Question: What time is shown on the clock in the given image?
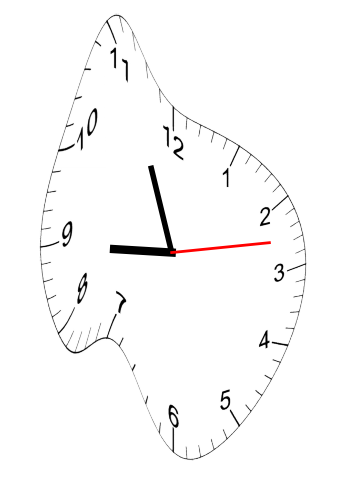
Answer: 08:56:13